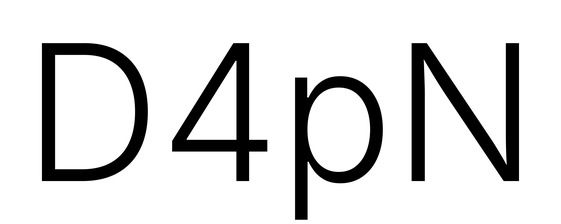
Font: Inter_Light